Question: How we can change the title of cancel button in search controller?

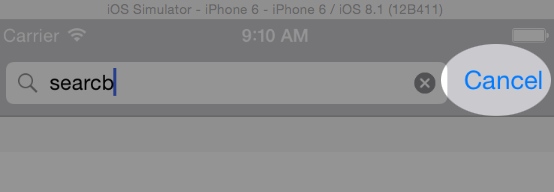
Answer: You can change the "Cancel" Button in search bar using this-
'''
for (UIView *view in searchBar.subviews)
{
for (id subview in view.subviews)
{
if ( [subview isKindOfClass:[UIButton class]] )
{
[subview setEnabled:YES];
UIButton *cancelButton = (UIButton*)subview;
[cancelButton setTitle:@"hi" forState:UIControlStateNormal];
NSLog(@"enableCancelButton");
return;
}
}
}
'''